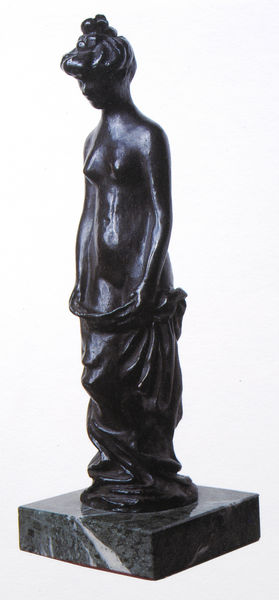
Titel: Sich entkleidende Frau
Künstler: Félix Vallotton
Standort: Lausanne
Institution: Galerie Vallotton
Schlagwörter: akt, dunkel, haut, kopf, nackt, umhang, weiß, badende, mädchen, braun, brust, busen, finger, frau, frisur, grau, haar, hintergrund, kleid, licht, marmor, nase, schwarz, blick, dame, tuch, rock, jung, arm, arme, falten, gesicht, halten, knoten, sockel, stehen, stein, trauer, hals, hände, porträt, schlank, figur, gewand, haare, stehend, stoff, decke, schulter, schultern, sack, skulptur, statue, beine, brüste, dutt, füsse, nacken, dick, jugendstil, weiblich, zopf, schmal, glanz, festhalten, handtuch, stufe, nabel, ankleiden, bauch, bildhauerei, bronze, entkleiden, entkleidung, faltenwurf, figurchen, fin de siècle, glatt, granit, halbakt, halbnackt, hochgestecktes haar, hochsteckfrisur, hängende arme, junge frau, klediung, klinger, kontrapost, laken, lehmbruch, lehmbruck, lehmbruck?, maillol, maillos, marmorplinth, marmorplinthe, marmorsockel, max klinger, nackte, plastik, platte, plinthe, podest, poliert, rodin, steinmetz, stofflich, weiblicg, wiblich, bauchnabel, foto, kurven, ausziehen, leib, nackte frau, guss, objekt, rundungen, konisch, mächen, quadratisch, bildhauer, schopf, neunzehnhundert, ame, entblößen, guch, knote, 1900, h#nde, truaer, afrau, auszieen, nnabel, hochgestecke frisur